Question: I currently have a simpel DIV square styled with CSS:
'''
.redBlock {
background-color: #e00808;
z-index: 10;
}
'''
This generates a simpel red square.
Now I want to add a smaller semi transparent square in the center. In short I want something like this:

But without adding an extra DIV. How to do this (if possible)?
Thanks a lot
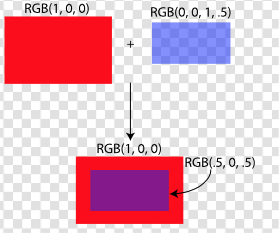
Answer: I'm not sure how practical this is, but you can use an :after pseudo element.
<URL>
### HTML
'''
<div class="test">
</div>
'''
### CSS
'''
.test {
width: 100px;
height: 100px;
background: red;
padding: 10px;
}
.test:after {
content: '';
display: block;
width: 100%;
height: 100%;
background: rgba(0,0,0,0.2);
z-index: 10;
position: relative;
}
'''